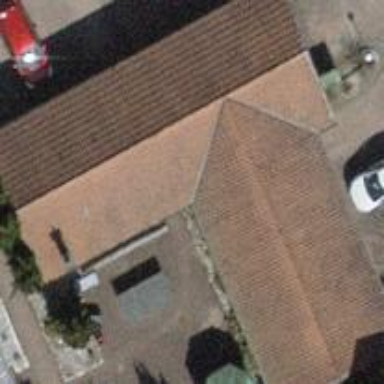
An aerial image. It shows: Garage with tile roof.